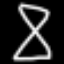
Label: hourglass